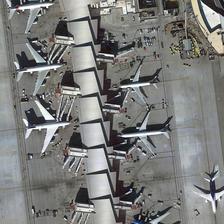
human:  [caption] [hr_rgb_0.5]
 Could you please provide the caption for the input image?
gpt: six planes are parked next to a large building on an airport .

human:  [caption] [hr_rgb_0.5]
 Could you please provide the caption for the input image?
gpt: several planes are around a long building .

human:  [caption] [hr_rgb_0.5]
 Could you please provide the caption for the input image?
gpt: several planes are next to a building .

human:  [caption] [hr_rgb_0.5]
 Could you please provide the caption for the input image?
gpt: most of planes are docked at the gates while only one plane is on the runway and ready to take off .

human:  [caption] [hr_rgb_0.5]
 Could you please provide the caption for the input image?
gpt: six planes are parked next to a large building on an airport .